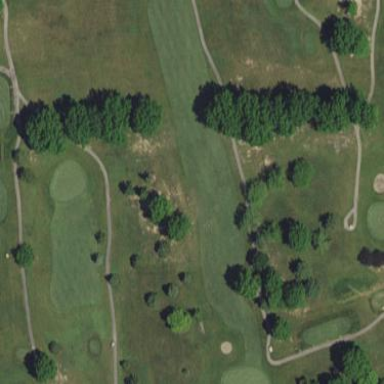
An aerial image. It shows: Scenic golf fairway.